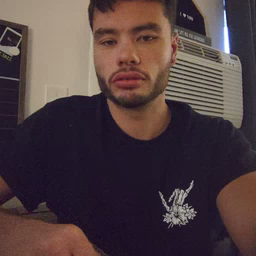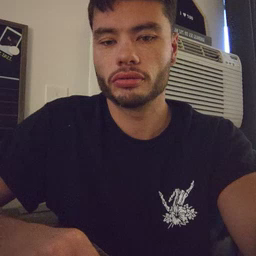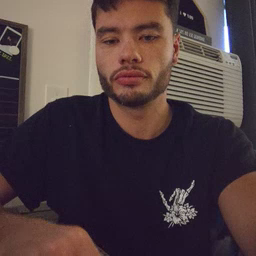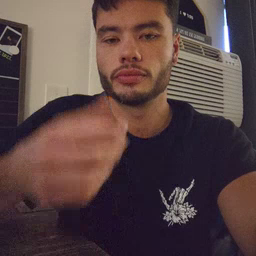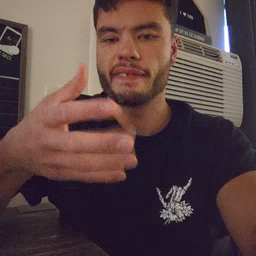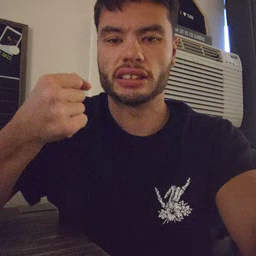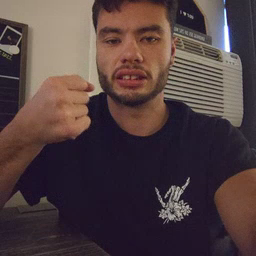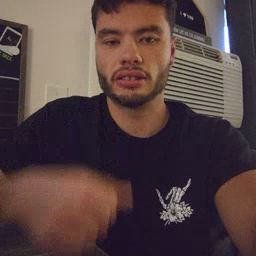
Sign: fast